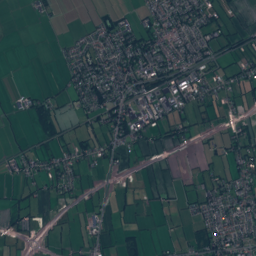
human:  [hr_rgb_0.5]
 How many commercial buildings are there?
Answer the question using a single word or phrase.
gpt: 49

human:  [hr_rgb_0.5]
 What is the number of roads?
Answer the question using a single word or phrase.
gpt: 363

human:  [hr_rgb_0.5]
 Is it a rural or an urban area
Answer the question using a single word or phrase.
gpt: urban

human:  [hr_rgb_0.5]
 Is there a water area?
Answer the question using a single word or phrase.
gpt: yes

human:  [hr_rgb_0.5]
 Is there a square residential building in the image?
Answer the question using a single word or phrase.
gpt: yes

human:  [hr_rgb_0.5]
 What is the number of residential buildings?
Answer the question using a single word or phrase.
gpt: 3609

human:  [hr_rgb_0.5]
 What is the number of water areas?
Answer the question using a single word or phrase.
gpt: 36

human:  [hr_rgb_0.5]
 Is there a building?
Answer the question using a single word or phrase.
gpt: yes

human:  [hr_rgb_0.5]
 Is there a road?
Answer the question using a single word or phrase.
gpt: yes

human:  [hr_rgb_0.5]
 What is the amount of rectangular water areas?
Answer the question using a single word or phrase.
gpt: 8

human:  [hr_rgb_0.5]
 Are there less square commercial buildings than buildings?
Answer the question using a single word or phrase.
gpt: yes

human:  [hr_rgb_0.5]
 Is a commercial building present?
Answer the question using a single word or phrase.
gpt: yes

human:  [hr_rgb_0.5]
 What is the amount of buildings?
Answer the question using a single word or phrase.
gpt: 3678

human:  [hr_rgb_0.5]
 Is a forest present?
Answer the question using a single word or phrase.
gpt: yes

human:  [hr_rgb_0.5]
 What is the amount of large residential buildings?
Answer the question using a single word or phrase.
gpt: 2

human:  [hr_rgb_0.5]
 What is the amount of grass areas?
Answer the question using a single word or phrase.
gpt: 375

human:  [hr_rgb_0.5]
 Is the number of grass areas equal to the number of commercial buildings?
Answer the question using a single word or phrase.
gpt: no

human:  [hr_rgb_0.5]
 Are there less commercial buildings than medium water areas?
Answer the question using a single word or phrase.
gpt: no

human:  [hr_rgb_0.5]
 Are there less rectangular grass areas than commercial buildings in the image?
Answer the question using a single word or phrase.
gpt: no

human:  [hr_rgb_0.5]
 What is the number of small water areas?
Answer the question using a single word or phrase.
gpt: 28

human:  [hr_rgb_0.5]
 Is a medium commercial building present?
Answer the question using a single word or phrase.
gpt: yes

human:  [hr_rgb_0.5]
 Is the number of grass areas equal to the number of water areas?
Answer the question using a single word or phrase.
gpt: no

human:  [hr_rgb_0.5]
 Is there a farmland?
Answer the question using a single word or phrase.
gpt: yes

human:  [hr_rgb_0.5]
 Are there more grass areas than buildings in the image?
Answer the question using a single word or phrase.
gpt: no

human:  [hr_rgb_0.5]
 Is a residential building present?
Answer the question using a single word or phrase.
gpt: yes

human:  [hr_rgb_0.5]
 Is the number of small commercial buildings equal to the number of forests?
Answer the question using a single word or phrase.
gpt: no

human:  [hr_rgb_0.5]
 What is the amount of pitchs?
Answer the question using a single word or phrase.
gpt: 8

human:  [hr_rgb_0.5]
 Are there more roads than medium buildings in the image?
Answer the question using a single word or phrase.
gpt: yes

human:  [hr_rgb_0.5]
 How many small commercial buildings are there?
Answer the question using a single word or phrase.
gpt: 41

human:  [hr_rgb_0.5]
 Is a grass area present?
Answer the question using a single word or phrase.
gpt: yes

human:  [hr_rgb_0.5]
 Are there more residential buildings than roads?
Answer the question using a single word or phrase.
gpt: yes

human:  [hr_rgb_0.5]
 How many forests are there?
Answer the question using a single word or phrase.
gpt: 84

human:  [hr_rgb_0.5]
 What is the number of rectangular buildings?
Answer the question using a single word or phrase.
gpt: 1988

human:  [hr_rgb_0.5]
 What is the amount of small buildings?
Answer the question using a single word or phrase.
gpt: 3644

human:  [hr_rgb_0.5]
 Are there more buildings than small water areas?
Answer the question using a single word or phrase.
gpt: yes

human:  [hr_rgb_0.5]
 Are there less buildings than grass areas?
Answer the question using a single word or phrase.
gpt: no

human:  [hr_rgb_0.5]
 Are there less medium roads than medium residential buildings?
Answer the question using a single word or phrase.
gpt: yes

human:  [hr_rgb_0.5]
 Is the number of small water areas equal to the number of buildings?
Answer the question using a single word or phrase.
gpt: no

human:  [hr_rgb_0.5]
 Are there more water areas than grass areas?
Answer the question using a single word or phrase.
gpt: no

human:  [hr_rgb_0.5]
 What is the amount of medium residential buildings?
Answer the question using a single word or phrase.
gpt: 23

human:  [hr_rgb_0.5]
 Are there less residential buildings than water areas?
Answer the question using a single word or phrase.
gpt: no

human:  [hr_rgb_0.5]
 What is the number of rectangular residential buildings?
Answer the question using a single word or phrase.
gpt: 1959

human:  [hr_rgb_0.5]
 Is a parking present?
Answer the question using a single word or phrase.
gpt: yes

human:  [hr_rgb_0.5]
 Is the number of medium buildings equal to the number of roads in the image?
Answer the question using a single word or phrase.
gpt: no

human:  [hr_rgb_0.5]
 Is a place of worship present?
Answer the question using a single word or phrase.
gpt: yes

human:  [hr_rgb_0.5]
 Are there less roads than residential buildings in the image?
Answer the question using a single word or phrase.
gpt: yes

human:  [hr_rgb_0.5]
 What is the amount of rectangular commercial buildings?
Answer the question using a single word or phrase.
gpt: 19

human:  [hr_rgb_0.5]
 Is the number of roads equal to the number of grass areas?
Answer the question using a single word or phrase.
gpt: no

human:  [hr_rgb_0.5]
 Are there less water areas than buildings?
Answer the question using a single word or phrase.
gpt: yes

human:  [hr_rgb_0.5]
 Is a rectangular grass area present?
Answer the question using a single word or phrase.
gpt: yes

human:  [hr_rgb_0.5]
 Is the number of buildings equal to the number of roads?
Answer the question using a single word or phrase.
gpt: no

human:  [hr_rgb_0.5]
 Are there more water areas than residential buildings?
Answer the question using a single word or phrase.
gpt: no

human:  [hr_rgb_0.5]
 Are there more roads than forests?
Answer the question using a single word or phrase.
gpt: yes

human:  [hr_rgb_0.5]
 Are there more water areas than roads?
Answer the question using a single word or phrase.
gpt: no

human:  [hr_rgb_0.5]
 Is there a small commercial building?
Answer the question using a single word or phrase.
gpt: yes

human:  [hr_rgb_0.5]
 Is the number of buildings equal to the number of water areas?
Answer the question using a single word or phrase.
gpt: no

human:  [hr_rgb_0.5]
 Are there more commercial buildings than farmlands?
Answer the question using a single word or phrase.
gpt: yes

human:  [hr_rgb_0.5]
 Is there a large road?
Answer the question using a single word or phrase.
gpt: no

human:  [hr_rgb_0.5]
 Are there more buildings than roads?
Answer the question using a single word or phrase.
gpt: yes

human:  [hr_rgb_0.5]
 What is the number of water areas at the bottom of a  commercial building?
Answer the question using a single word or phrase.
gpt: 30

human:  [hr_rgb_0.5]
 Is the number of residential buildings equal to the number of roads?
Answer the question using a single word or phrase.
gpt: no

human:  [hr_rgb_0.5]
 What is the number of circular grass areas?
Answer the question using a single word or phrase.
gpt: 446

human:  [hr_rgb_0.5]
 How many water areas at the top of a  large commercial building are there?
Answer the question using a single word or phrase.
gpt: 13

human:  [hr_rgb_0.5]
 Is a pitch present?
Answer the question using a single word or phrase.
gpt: yes